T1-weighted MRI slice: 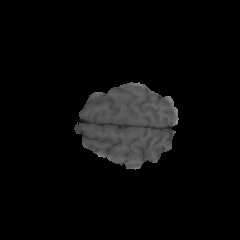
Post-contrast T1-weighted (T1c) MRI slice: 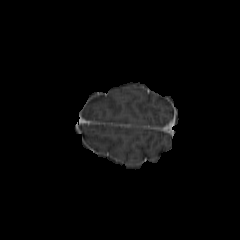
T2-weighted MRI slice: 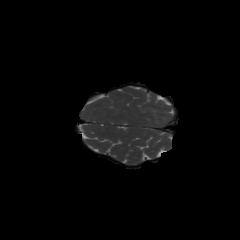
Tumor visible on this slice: no